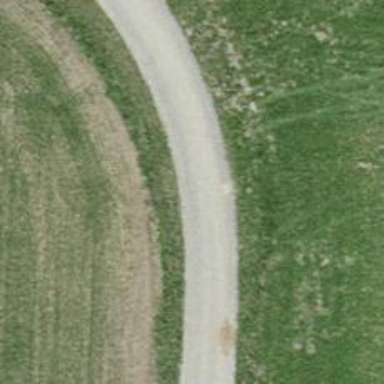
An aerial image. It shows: Gravel track with grade2 tracktype.